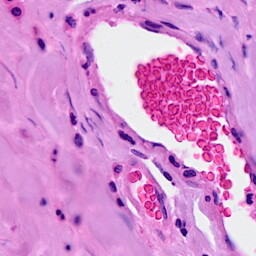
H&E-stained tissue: Breast